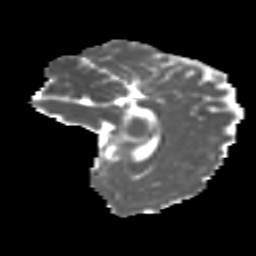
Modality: MD
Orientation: sagittal
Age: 11
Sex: female
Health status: ill
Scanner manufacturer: ge
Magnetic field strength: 3 T
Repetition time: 6.752 s
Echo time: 0.079 s